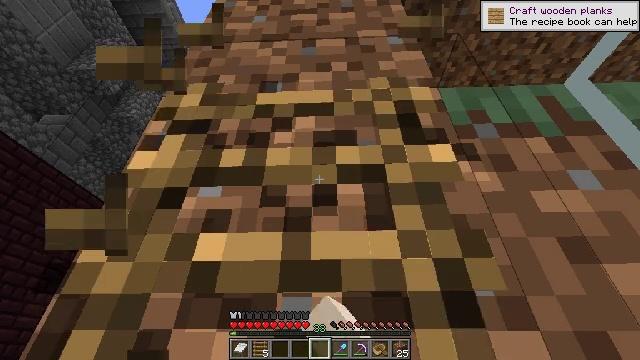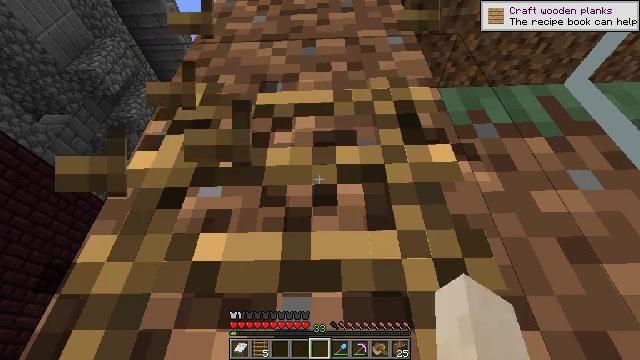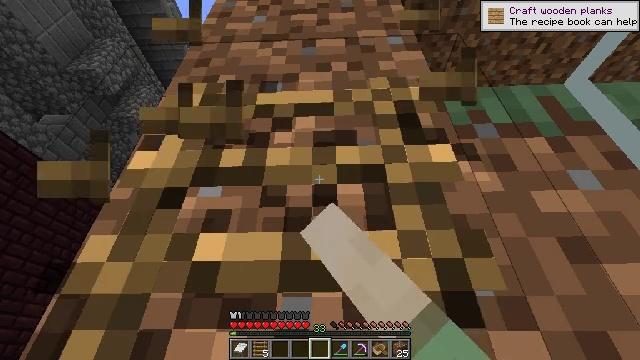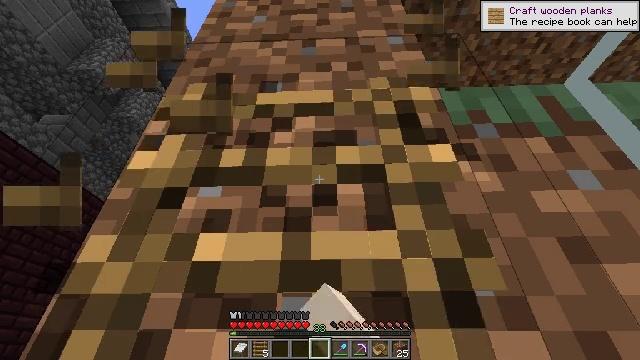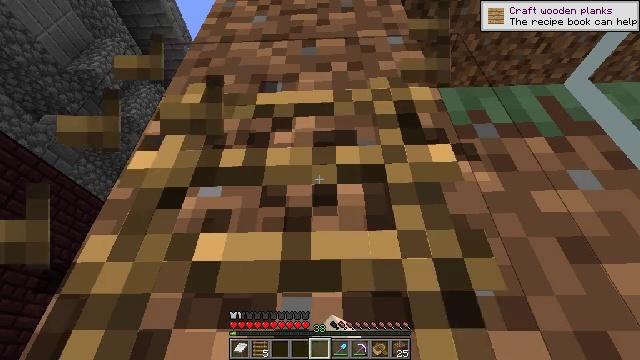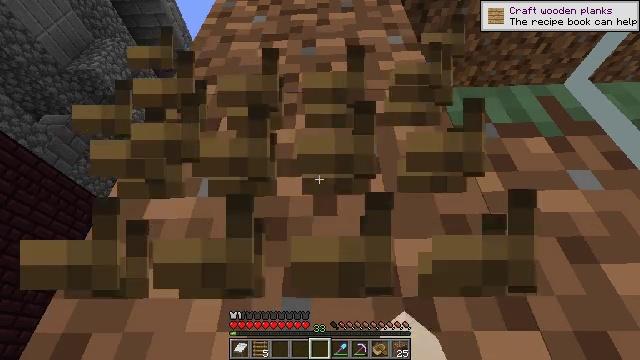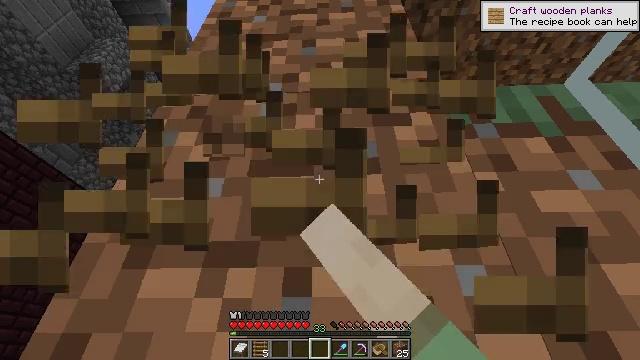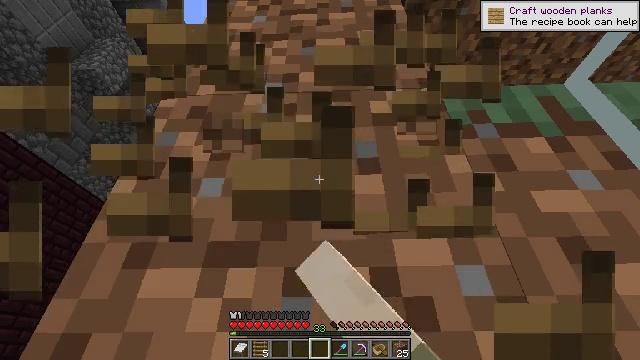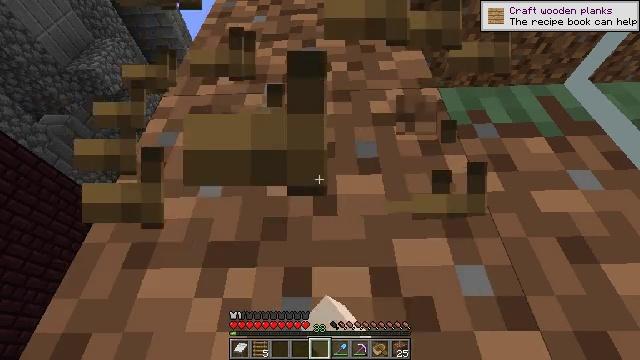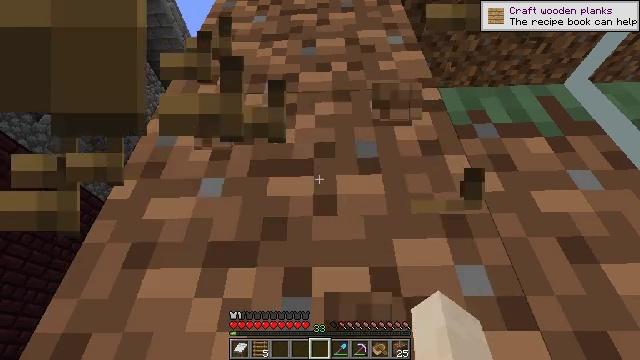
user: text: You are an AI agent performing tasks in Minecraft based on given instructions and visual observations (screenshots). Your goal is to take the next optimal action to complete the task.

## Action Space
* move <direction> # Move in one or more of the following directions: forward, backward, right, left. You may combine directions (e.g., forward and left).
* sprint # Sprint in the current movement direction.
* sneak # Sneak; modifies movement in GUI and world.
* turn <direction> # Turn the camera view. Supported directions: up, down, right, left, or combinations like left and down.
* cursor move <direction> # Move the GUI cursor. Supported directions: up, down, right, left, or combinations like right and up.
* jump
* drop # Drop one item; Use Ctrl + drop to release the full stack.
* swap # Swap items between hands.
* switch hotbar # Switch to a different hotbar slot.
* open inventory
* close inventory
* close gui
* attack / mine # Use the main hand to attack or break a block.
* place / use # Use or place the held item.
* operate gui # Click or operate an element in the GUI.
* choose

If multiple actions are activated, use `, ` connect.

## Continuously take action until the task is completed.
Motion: motion action
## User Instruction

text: Gather the ladder by attacking it.
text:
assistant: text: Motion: sneak, attack / mine
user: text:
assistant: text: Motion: sneak, attack / mine
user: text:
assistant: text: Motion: sneak, attack / mine
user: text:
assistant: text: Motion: sneak, attack / mine
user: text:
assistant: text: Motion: sneak, attack / mine
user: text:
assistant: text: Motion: sneak, attack / mine
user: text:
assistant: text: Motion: sneak, attack / mine
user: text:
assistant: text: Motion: sneak, attack / mine
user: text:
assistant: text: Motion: sneak, attack / mine
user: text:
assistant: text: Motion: sneak